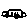
Label: car